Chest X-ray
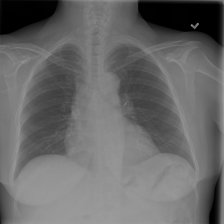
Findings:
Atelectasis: positive
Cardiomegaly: positive
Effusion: negative
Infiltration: negative
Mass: negative
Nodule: negative
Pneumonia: negative
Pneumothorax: negative
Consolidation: positive
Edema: negative
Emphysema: negative
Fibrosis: negative
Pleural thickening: negative
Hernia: negative